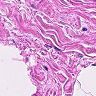
Metastatic tissue present: no